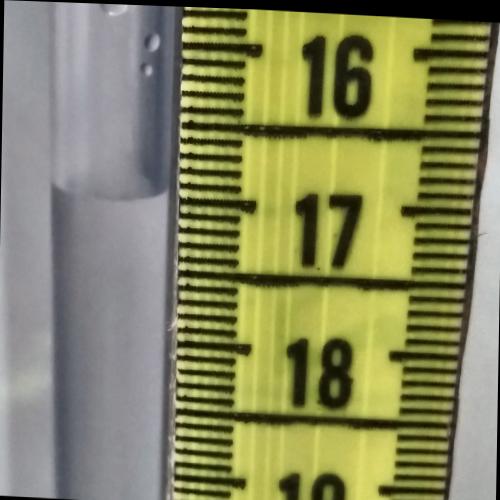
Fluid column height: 16.9 cm